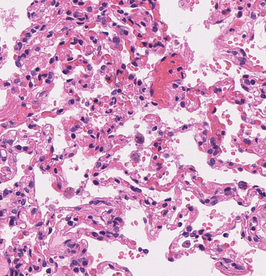
Tumor epithelial tissue: no
Tumor-associated stroma tissue: no
Normal tissue: yes